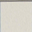
Piece: xx